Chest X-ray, PA view. Patient: 19 years old, sex M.
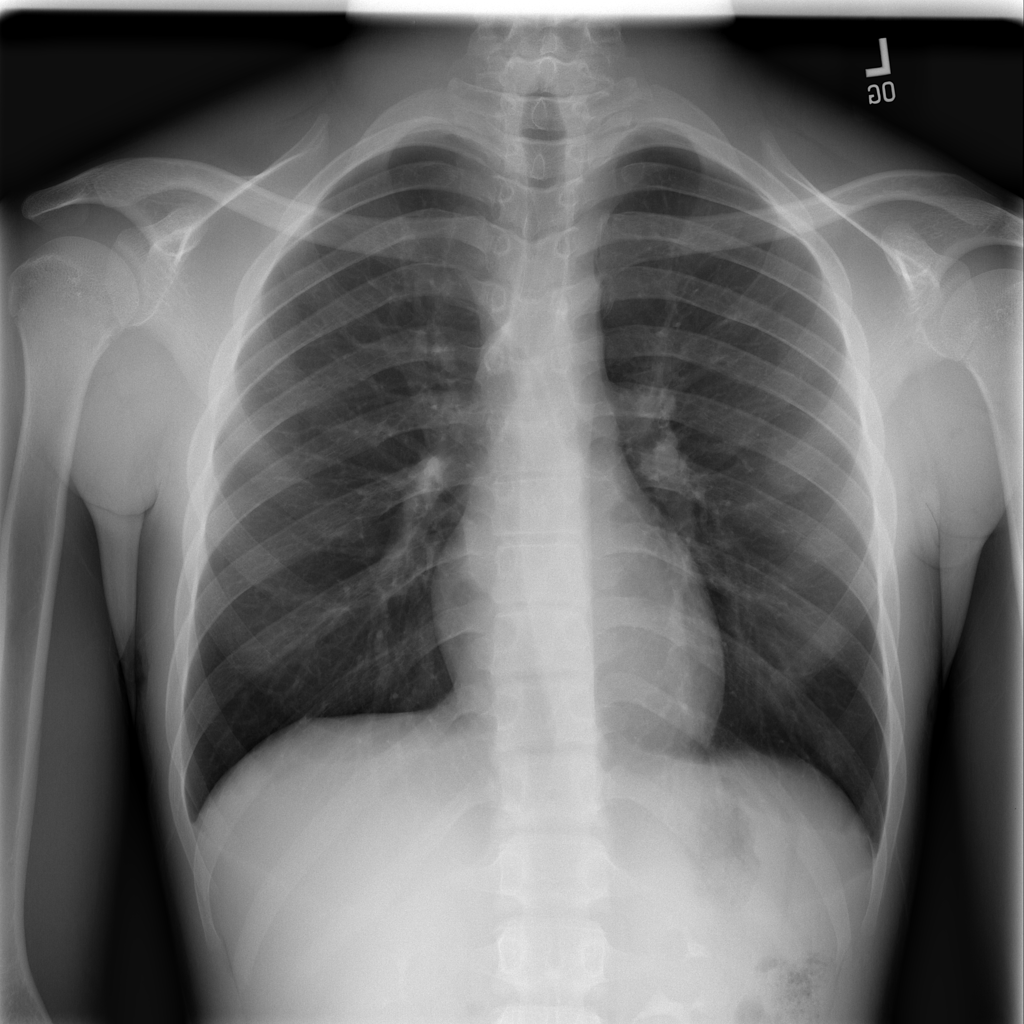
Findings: No Finding